Question: One of my favorite features of Emacs is the preview-latex package: it renders LaTeX equations in LaTeX documents as an inline graphic. Like this:

I'd like similar functionality in Emacs for Python comments and function docstrings. My docstrings have a lot of math in them:
'''
def proj_levenberg(x,y,wsqrt,A):
"""
Finds a homography between two sets of 2d points.
Specifically, approximately minimize the weighted image plane
error
min_A sum_{X,y,w} w ||(A_12 x_) / (A_3 x_) - y||^2
where x_=[x;1], A_12 are the first two rows of A and A_3 is the
third row of A.
...
'''
I'd like to write these in LaTex so that I when I browse my code, I can see rendered docstrings and comments.
Is there a way to do this or do I have to do surgergy on preview-latex?
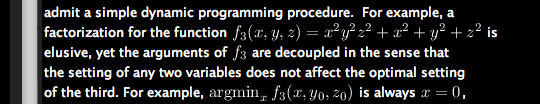
Answer: I modified your code sample a bit so that emacs understands what portion of that needs to be replaced with latex fragments:
'''
def proj_levenberg(x,y,wsqrt,A):
"""
Finds a homography between two sets of 2d points.
Specifically, approximately minimize the weighted image plane
error
\(min_A sum_{X,y,w} w ||(A_12 x_) / (A_3 x_1) - y||^2\)
where \(x_1\)=[x;1], \(A_{12}\) are the first two rows of A and \(A_3\) is the
third row of A.
"""
'''
Note that I have wrapped the latex fragments between '\(' and '\)' <URL>
You need to have org mode installed. Org is installed by default in emacs but I have the latest org mode installed (version 8.0+) using the emacs package manager.
I have the following in my emacs setup for previewing latex fragments:
'''
;; Previewing latex fragments in org mode
(setq org-latex-create-formula-image-program 'imagemagick) ;; Recommended to use imagemagick
(load "auctex.el" nil t t)
(load "preview-latex.el" nil t t)
(setq LaTeX-command "latex -shell-escape")
'''
<URL>
<URL>
With this setup when I do 'M-x org-preview-latex-fragment', I get the below. You can remove the previews using 'M-x org-ctrl-c-ctrl-c' 'org-mode' This function worked even where the buffer was in Python mode and the file was temp.py.